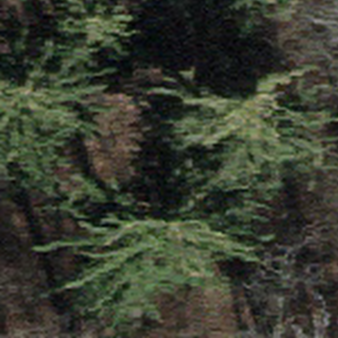
Label: other